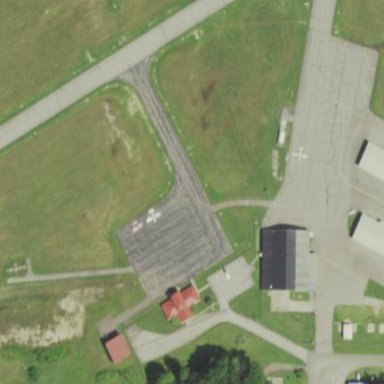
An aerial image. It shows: Asphalt apron at the airport.